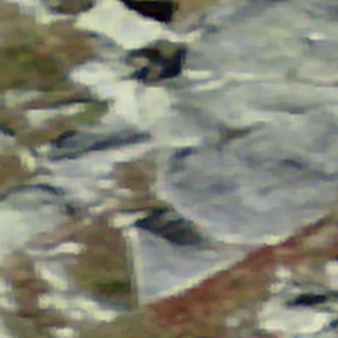
Label: other